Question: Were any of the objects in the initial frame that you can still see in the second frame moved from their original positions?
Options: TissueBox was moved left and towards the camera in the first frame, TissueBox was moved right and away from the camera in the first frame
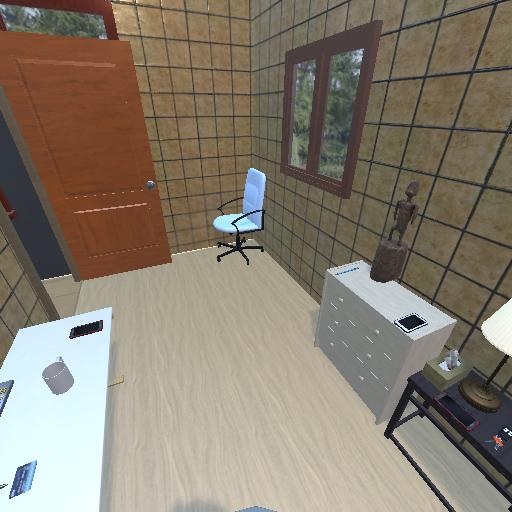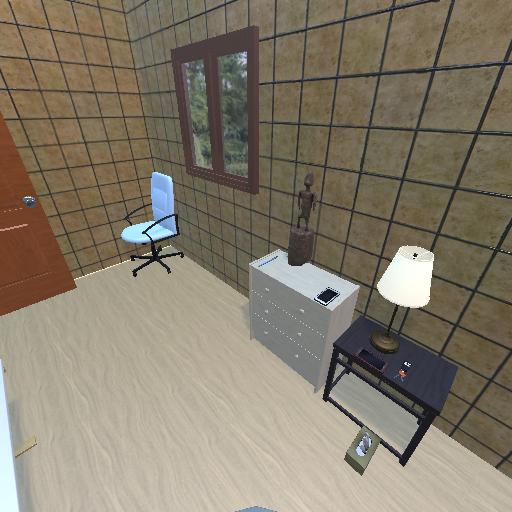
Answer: TissueBox was moved left and towards the camera in the first frame